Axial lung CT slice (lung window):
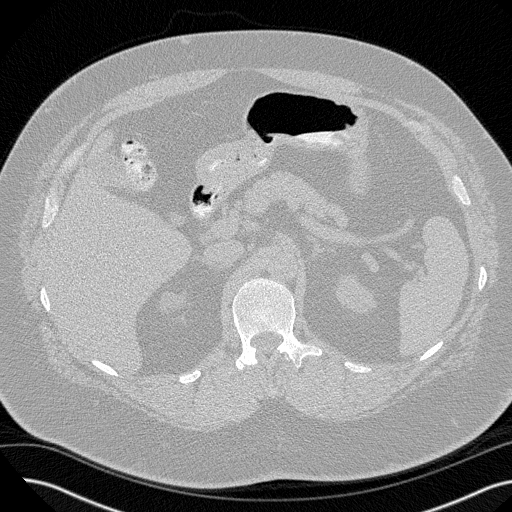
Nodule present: no